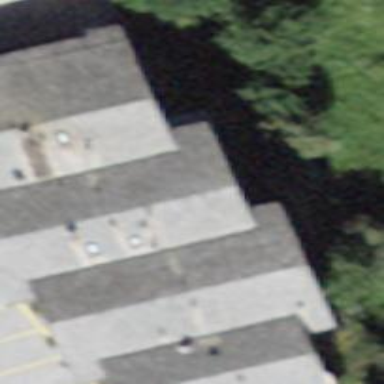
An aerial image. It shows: Building with tile roof.